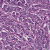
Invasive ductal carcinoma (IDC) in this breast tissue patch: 1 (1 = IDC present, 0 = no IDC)